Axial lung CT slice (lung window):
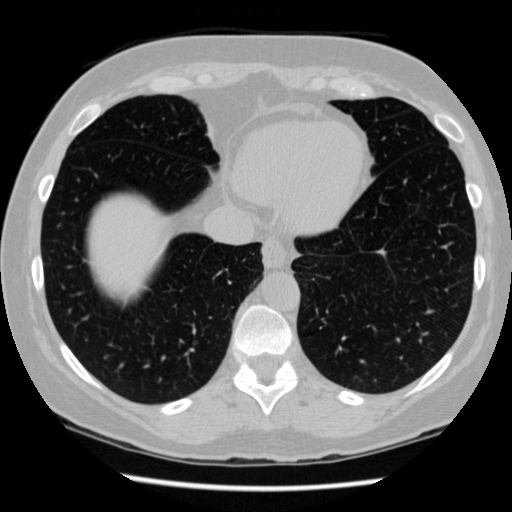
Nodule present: no